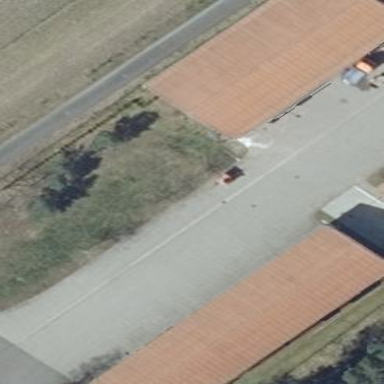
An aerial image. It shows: Garage building.